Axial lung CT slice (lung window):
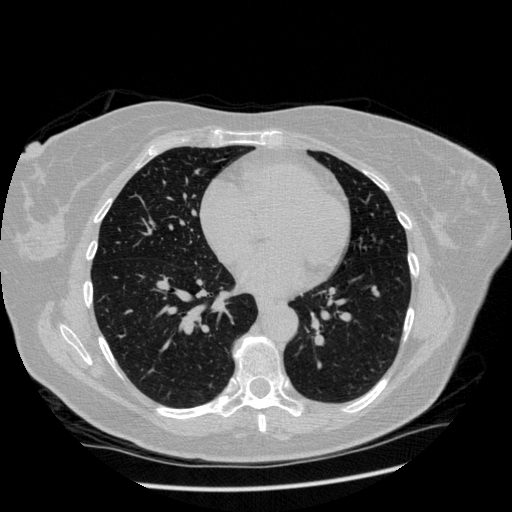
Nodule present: no